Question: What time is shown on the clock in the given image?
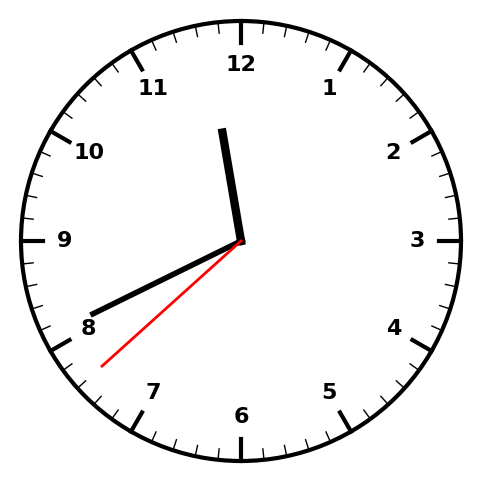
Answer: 11:40:38